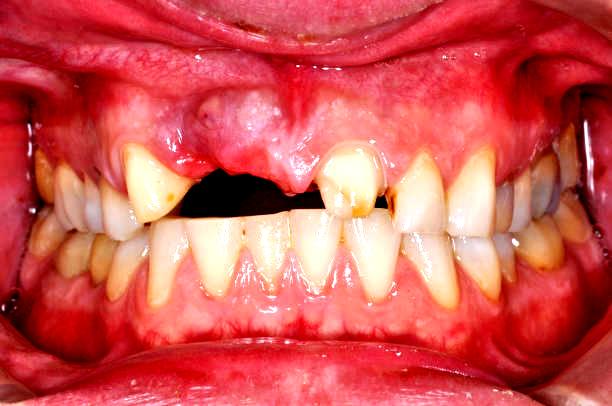
Condition: Gingivitis